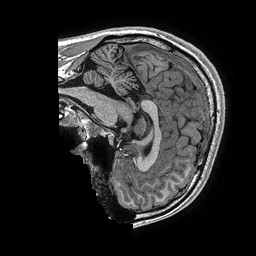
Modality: T1w
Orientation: sagittal
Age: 22
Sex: male
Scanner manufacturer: ge
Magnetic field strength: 3 T
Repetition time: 0.006952 s
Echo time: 0.00292 s